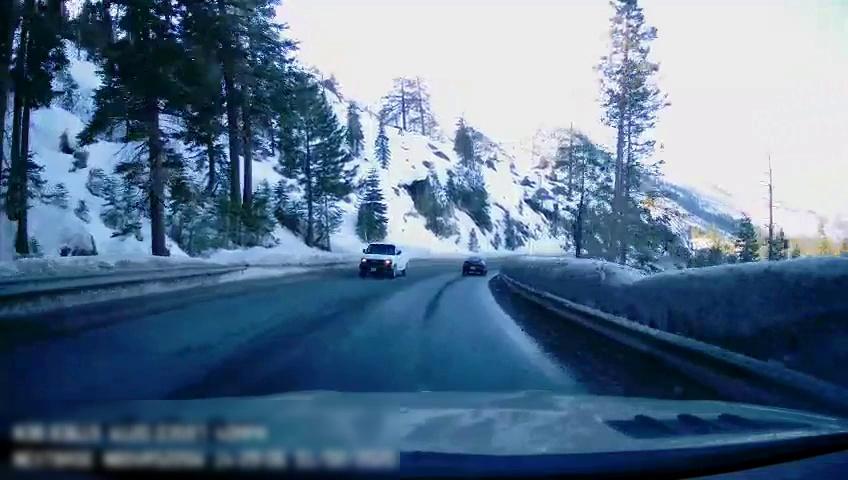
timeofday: Day
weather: Sunny
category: Drivable Space
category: Vehicles | SUV
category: Vehicles | Car
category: Lanes | Opposite Lane
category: Lanes | Current Lane